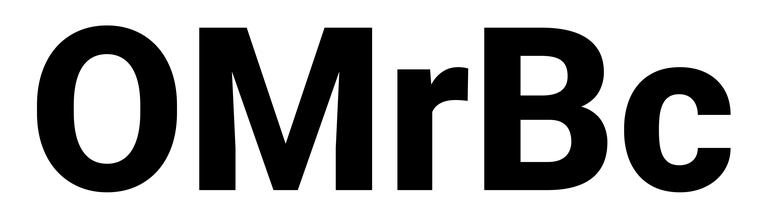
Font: Roboto_ExtraBold